Interaction volume radius: 5 \u00c5
Interaction volume height: 25 \u00c5
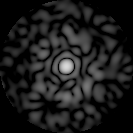
Disorder parameter: 0.8418